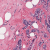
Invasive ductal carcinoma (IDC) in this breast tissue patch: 1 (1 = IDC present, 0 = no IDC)